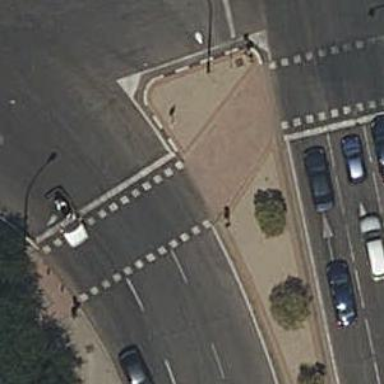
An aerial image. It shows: Zebra crossing with traffic signals. The crossing is marked by traffic lights.